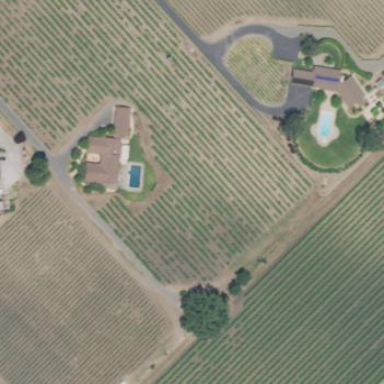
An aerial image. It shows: Vineyard growing grapes.